Aerial crown-view tile of a tropical tree (Barro Colorado Island, Panama), acquired 20250616:
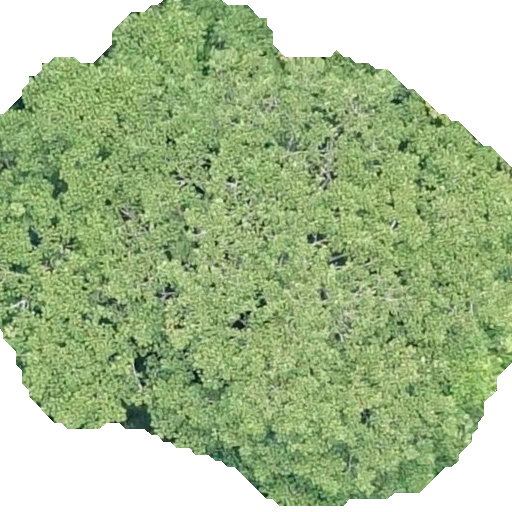
Species: Sterculia apetala
GBIF accepted scientific name: Sterculia apetala
Crown area: 297.984 m²